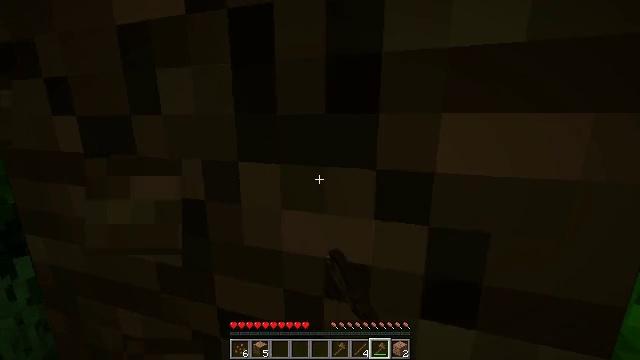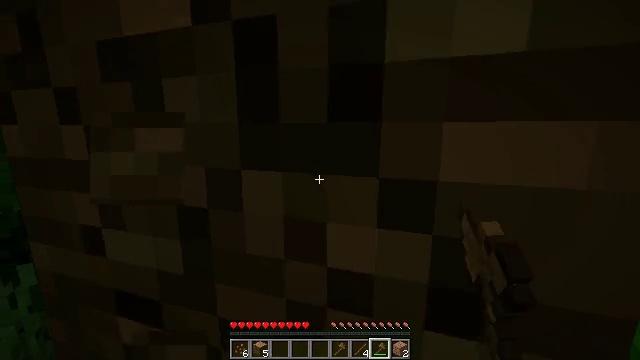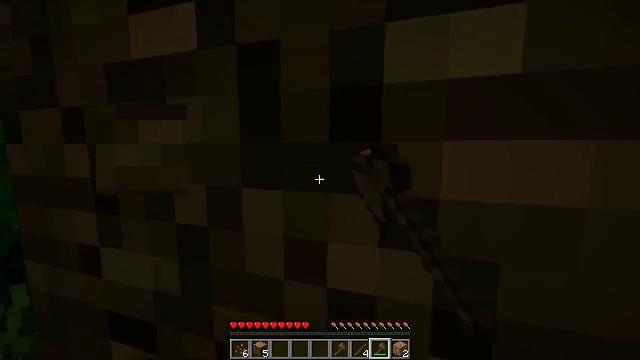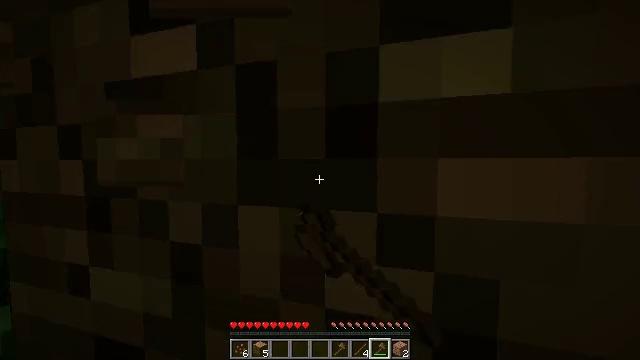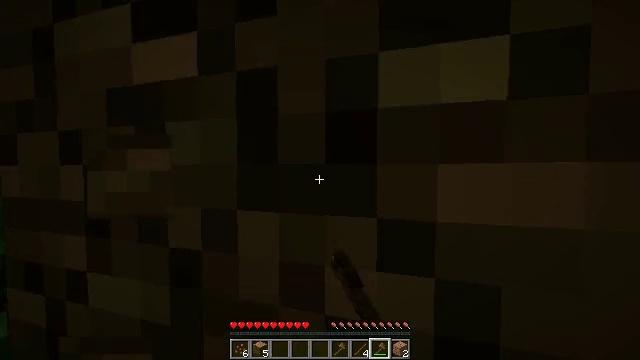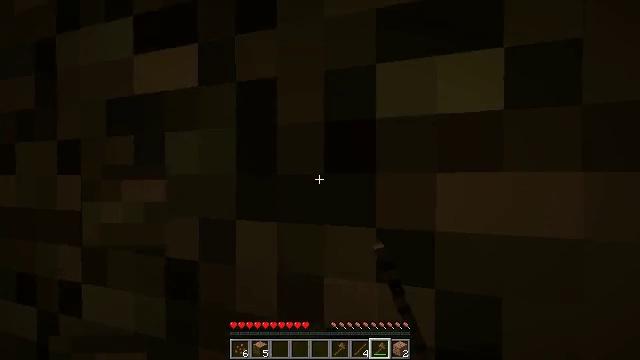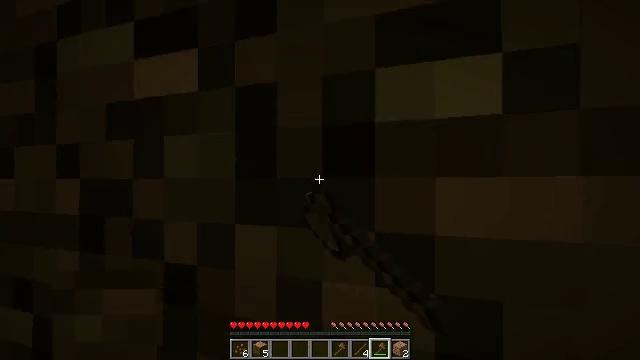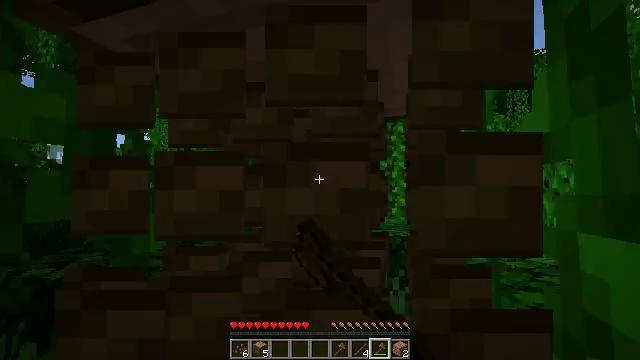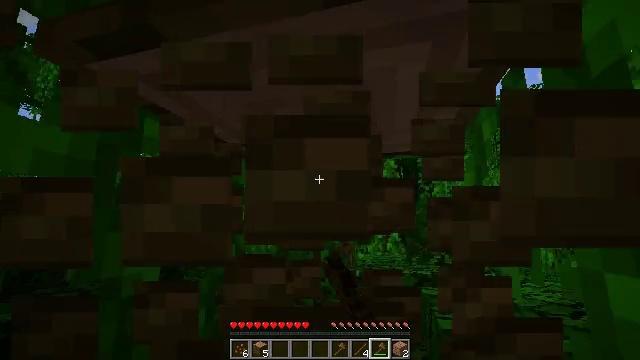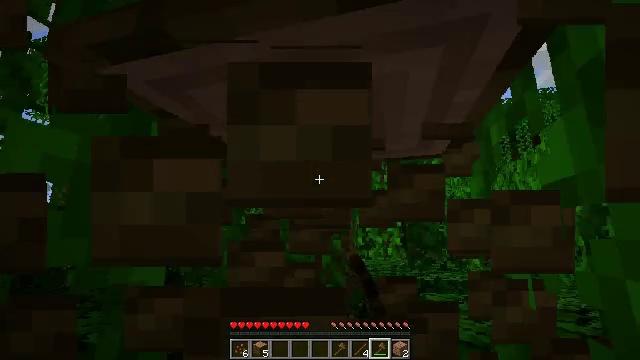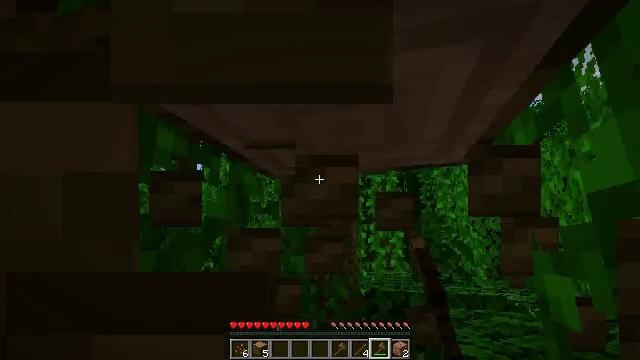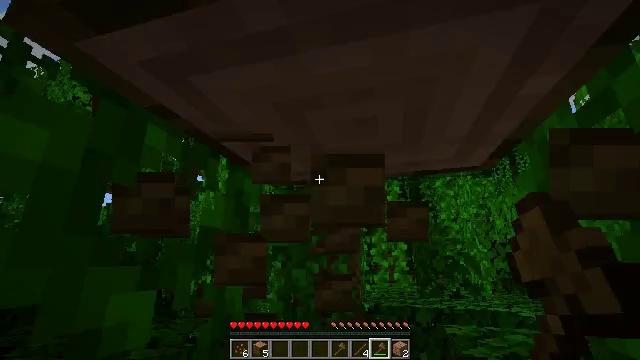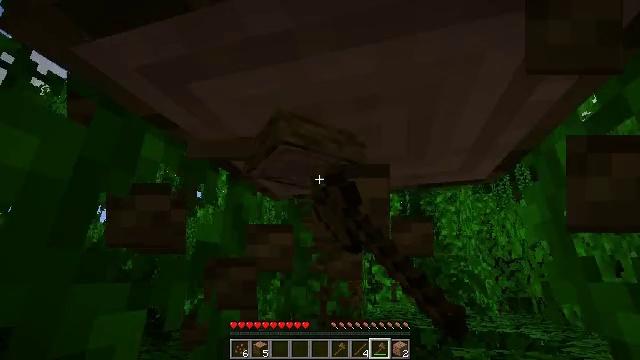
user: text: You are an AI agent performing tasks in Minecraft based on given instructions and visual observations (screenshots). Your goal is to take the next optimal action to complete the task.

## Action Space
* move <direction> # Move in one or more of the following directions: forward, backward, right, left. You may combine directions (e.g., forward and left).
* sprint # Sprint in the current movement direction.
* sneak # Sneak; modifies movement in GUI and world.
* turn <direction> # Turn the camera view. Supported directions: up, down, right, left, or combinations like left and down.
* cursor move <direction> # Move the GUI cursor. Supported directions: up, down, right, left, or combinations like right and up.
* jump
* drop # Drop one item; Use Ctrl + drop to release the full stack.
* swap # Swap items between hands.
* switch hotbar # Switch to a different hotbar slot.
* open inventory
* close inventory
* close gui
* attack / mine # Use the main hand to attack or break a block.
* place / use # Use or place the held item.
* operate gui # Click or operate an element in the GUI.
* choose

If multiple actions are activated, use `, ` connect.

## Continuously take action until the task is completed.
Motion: motion action
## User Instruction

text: Mine the jungle log in the rainforest biome.
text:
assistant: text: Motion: turn up, attack / mine
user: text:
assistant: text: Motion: turn up, attack / mine
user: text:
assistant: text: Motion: turn up, attack / mine
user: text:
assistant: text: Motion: turn up, attack / mine
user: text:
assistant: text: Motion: turn up, attack / mine
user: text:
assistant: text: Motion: attack / mine
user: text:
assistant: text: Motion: move forward, turn up, attack / mine
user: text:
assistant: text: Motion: move forward, turn right and up, attack / mine
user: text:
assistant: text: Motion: move forward, turn up, attack / mine
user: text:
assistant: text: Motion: move forward, turn up, attack / mine
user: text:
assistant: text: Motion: turn up, attack / mine
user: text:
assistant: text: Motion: turn up, attack / mine
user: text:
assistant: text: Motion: attack / mine